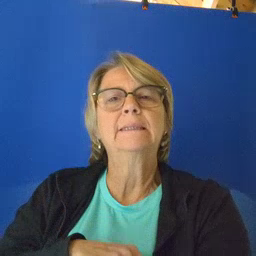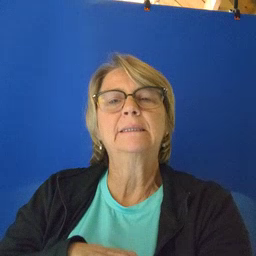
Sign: jeans